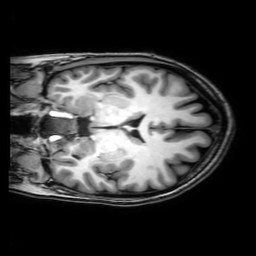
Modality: T1w
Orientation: coronal
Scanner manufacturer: philips
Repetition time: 0.008102 s
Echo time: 0.003706 s